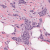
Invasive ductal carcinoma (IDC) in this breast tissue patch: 1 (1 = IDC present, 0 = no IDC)